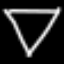
Label: diamond